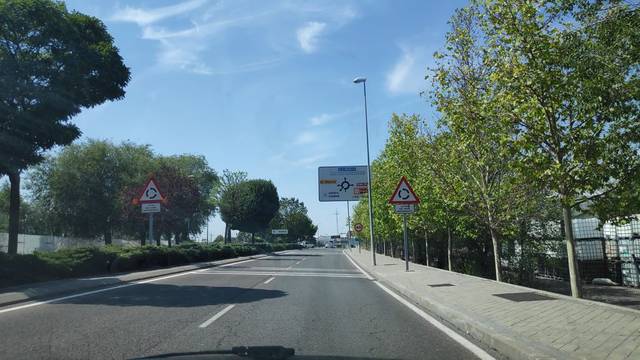
Region: Spain
Coordinates: 40.305, -3.451